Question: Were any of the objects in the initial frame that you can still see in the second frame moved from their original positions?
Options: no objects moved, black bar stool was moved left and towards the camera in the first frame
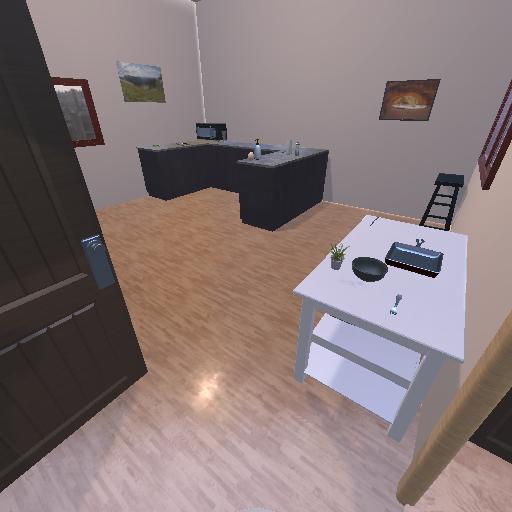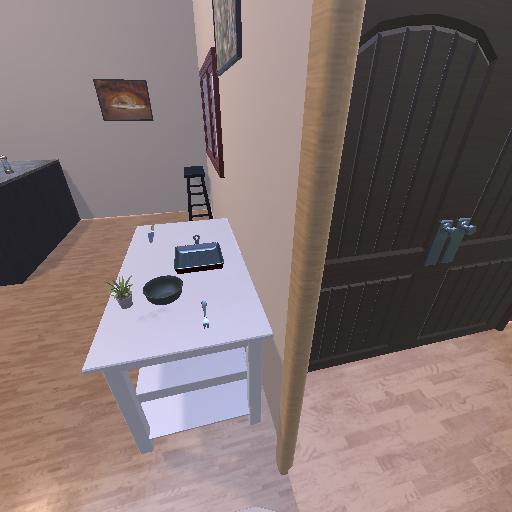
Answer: no objects moved